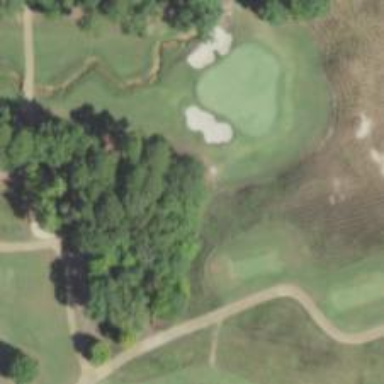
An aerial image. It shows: Path for both roads and golfers.